Interaction volume radius: 10 \u00c5
Interaction volume height: 15 \u00c5
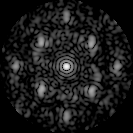
Disorder parameter: 0.503